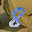
Label: 8